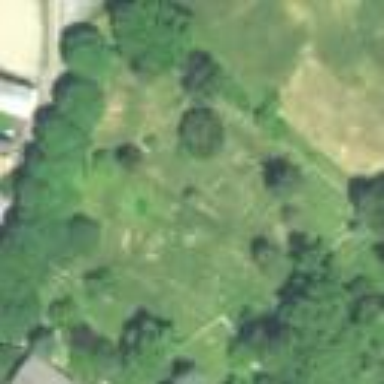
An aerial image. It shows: Cemetery.